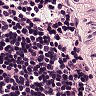
Metastatic tissue present: no